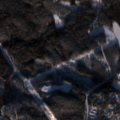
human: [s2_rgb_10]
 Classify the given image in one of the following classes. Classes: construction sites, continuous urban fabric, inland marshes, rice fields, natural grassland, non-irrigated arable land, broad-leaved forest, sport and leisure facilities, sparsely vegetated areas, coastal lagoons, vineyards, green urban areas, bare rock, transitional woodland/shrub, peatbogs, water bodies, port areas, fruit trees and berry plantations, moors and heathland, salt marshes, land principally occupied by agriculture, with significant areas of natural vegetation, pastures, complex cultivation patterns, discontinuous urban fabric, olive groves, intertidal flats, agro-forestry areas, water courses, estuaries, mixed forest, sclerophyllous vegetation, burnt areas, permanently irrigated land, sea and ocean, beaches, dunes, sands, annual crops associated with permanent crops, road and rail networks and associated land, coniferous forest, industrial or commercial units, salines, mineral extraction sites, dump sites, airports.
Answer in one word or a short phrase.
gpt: discontinuous urban fabric, coniferous forest, mixed forest, transitional woodland/shrub, water bodies